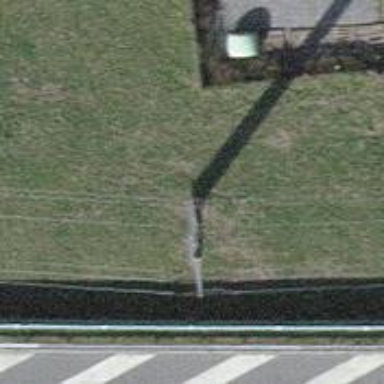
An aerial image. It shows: Concrete power pole.